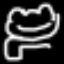
Label: frog